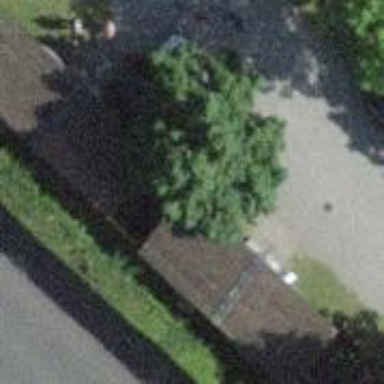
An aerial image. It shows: Bungalow.